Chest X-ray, PA view. Patient: 60 years old, sex F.
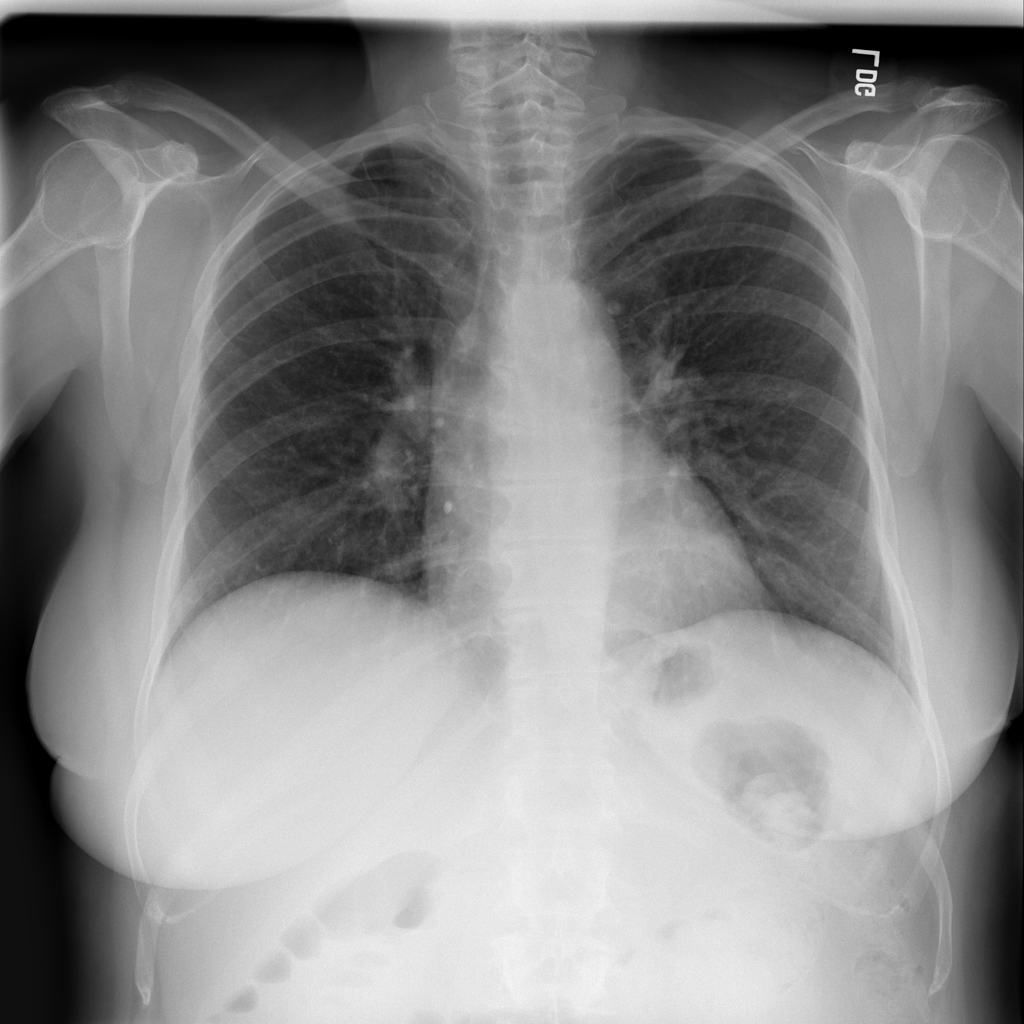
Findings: No Finding